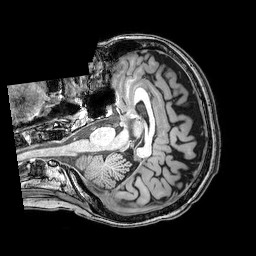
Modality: T1w
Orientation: axial
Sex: female
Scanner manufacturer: philips
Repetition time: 0.008221 s
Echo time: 0.00377 s